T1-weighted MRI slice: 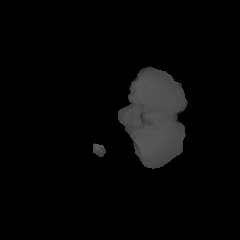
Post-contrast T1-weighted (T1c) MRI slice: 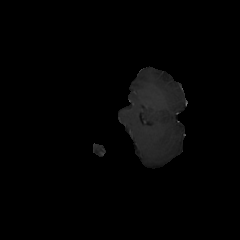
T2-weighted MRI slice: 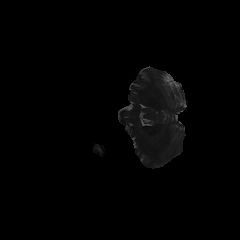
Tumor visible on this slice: no